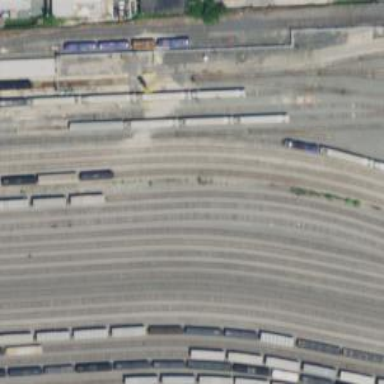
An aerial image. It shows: Railway yard.